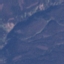
Land use / land cover: HerbaceousVegetation